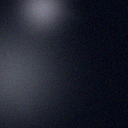
Screen state: off